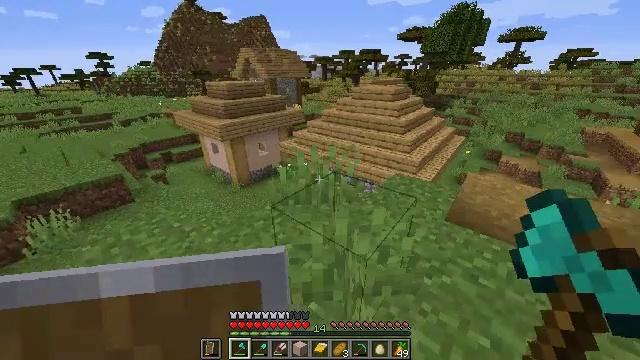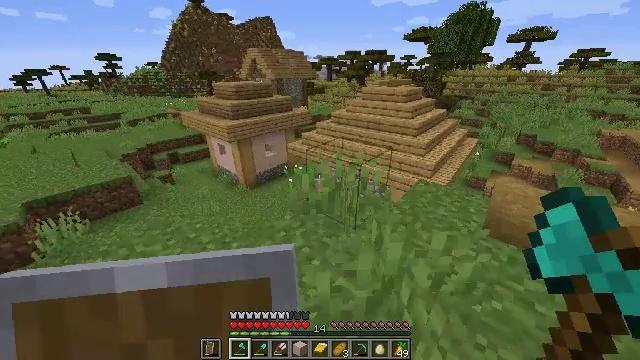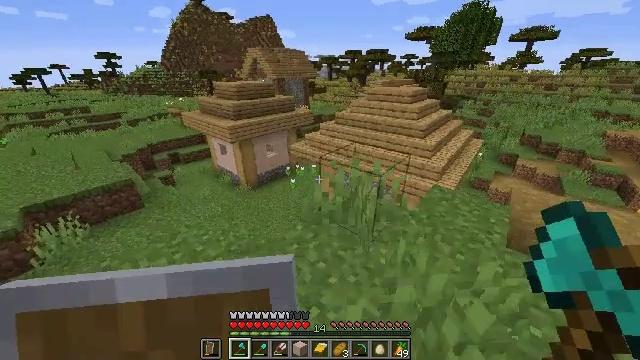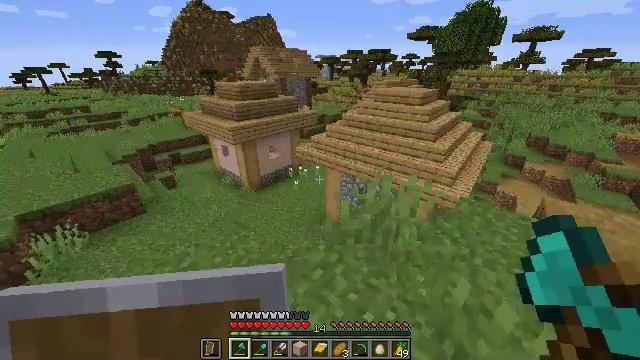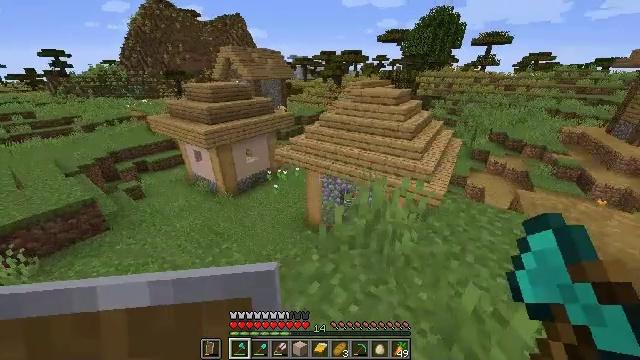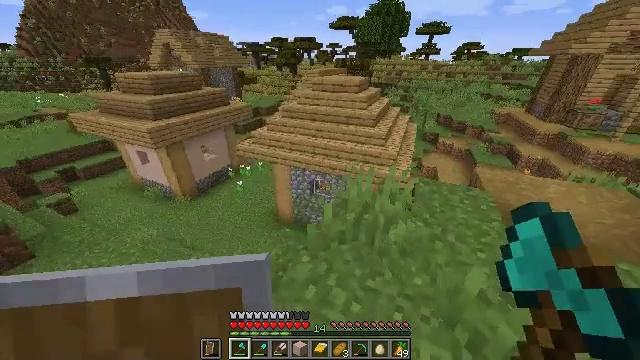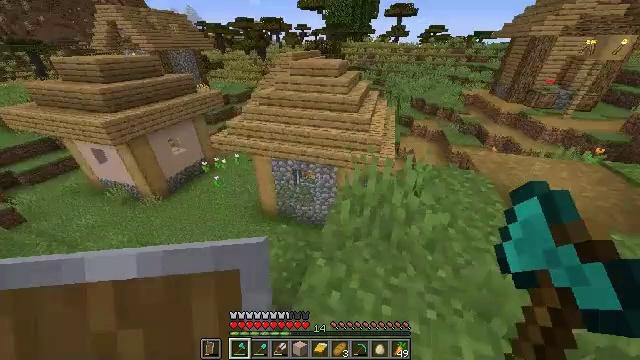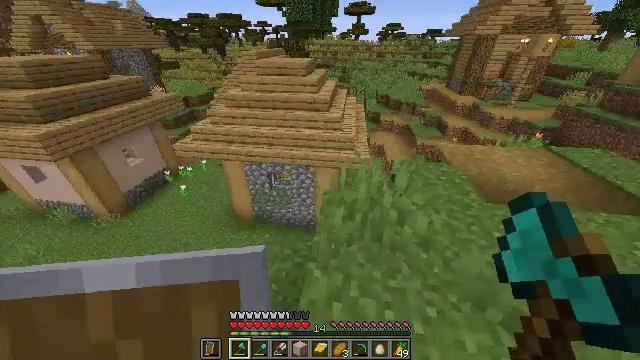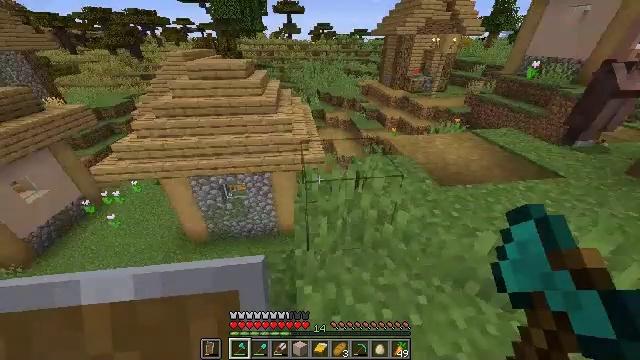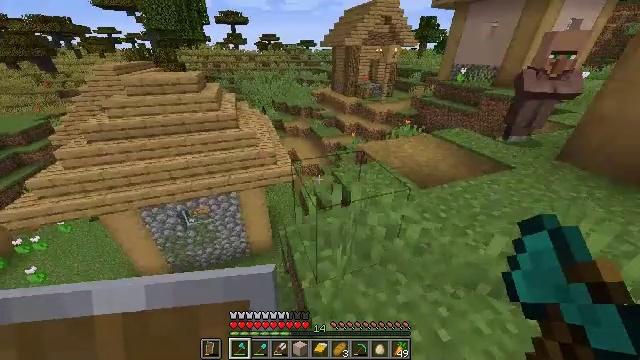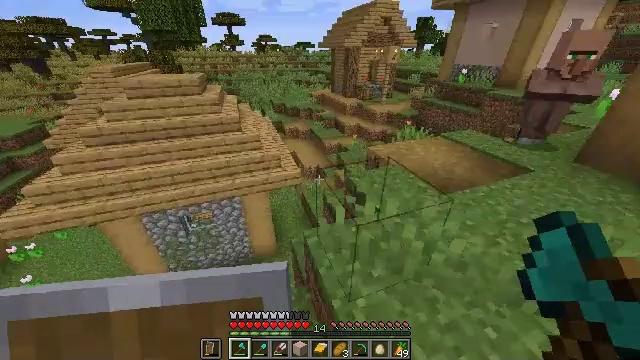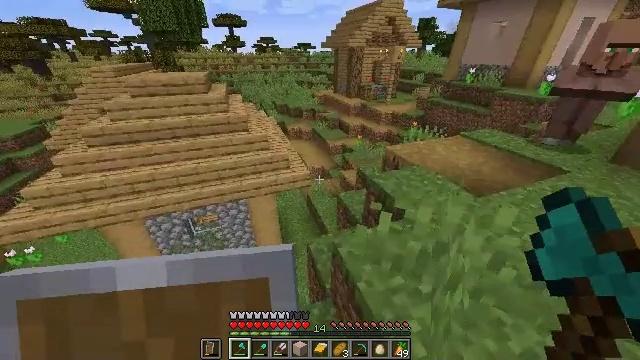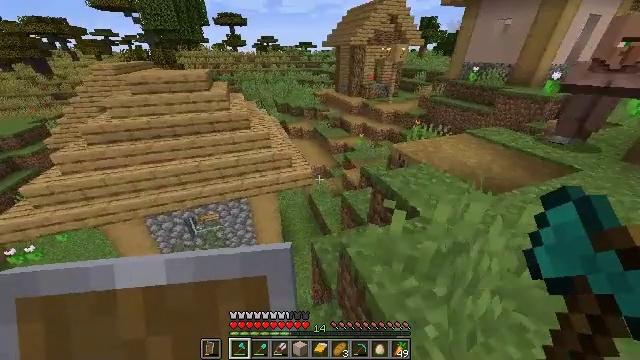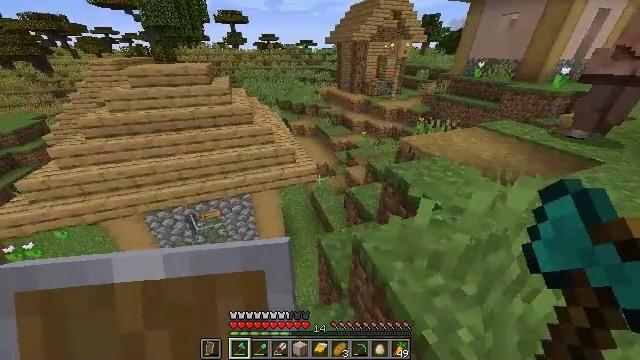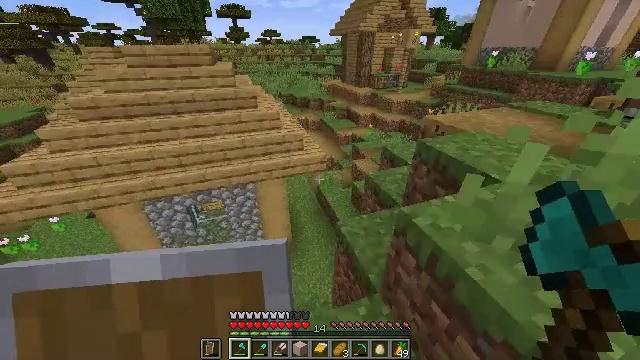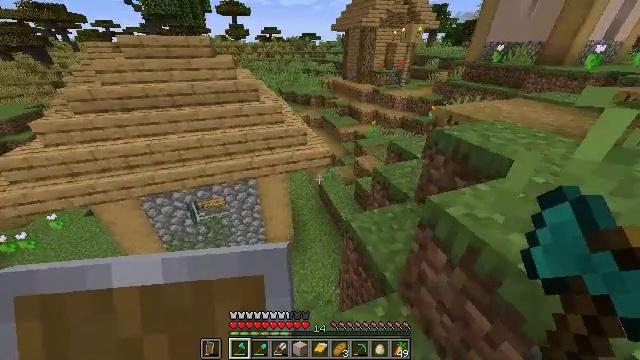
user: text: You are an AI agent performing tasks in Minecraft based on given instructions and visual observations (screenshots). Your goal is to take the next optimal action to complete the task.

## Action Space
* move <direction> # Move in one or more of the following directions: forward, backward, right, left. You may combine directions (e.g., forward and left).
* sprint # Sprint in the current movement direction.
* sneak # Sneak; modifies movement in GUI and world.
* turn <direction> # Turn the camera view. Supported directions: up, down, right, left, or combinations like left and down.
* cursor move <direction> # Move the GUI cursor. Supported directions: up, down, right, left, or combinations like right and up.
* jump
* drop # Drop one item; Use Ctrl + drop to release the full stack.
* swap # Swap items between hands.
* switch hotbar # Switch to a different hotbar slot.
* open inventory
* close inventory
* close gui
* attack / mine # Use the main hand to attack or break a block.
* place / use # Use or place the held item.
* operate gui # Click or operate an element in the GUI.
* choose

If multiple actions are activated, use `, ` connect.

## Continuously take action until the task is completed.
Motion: motion action
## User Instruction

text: Destroy the oak door to retrieve it.
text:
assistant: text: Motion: move forward and move left, turn left
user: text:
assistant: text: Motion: move forward and move left
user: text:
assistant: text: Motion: move forward and move left
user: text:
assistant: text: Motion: move forward and move left, turn right
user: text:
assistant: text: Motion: move forward and move left, turn right and down
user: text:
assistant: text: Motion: move forward and move left, turn right and down
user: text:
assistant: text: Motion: move forward and move left, turn right
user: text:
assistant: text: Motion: move forward and move left, turn right
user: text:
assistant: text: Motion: move forward and move left, turn right and up
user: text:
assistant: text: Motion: move forward and move left
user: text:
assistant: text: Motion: move forward and move left
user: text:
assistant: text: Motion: move forward and move left
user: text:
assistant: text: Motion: move forward and move left
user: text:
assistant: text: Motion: move forward and move left
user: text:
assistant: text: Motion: move forward and move left
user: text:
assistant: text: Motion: move forward and move left
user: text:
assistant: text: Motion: move forward and move left, turn left
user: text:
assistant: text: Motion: move forward and move left, turn left
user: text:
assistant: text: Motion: move forward and move left, turn right and up
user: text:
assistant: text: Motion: move forward and move left, turn right and up
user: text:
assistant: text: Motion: move forward, turn right and up
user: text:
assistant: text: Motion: move forward, turn right and up
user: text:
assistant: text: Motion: no_op
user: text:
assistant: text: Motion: no_op
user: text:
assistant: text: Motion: no_op
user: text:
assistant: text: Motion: move right, turn up
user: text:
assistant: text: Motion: move right, turn right and up
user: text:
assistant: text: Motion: move right, turn up
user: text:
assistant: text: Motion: move right
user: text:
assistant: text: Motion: move right